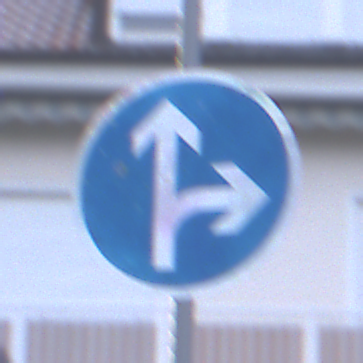
Verkehrszeichen: VorgeschriebeneFahrtrichtungGeradeausOderRechts
Umgebung: Outdoor, Urban
Tageszeit: SunriseSunset
Wetter: PartlyCloudy
Licht: Natural
Jahreszeit: NotSpecified
Kontrast: LowContrast